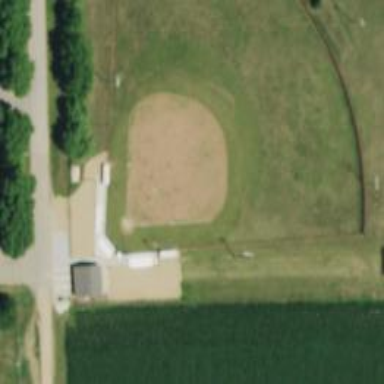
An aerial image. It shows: Softball or baseball pitch designated for leisure sports.